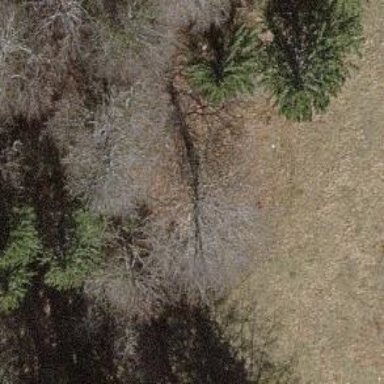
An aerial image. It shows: Broadleaved tree with lush leaves.